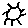
Label: sun